Question: I have a question about Google Fonts. I am using the font "Lato" from <URL> and it appears to be working perfect in Firefox, Chrome, IE9 but in IE 7 and 8 the italic version looks real stretched.

I'm not doing anything too crazy just using
'''
font-style:italic; font-weight:700;
'''
and including the font using:
'''
<link href='http://fonts.googleapis.com/css?family=Lato:400,700,700italic,900italic' rel='stylesheet' type='text/css'>
'''
Is this a known problem with Google Fonts or is it something I am doing wrong?
Thanks!
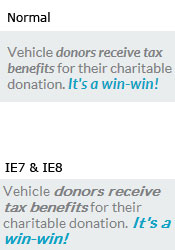
Answer: For whatever reason (maybe someone can help with the why), Google has decided not to serve any font variants other than the regular one to IE users. This behaviour appears to be controlled by user-agent - if you load the CSS url (in your case <URL> in Firefox vs IE you'll see that only one '@font-face' block is returned to IE.
So, the easiest way to get around it is to load that url in Firefox and copy/paste the CSS into your own css file, rather than serving directly from Google. Now IE will have access to all the font variants as well... but technically you're breaking the link between the CSS file and underlying font files, which never change but that's entirely up to Google's discretion.
The unfortunate thing is (probably part of their reasoning), IE doesn't render the font particularly well even then. In my testing, semibold weight shows up bolder than it should and italics seem spaced a little too far apart. It still looks more pleasant than the faux-italic oblique font IE renders without the extra variants, at least.
:
After some more research, I've found a great page <URL> which documents the issue exhaustively. Basically, IE is extremely limited when it comes to custom font families - the only way you're going to be able to achieve success with IE is to define your variants as separate font families in IE, and then make use of those different fonts where you would use 'font-weight' and 'font-style' in other browsers. This should give you universal compatibility.
: It turns out the urls for IE fonts are different to those for other browsers (IE uses eot format instead of woff). An exhaustive process for how to get this working for your font would be as follows:
- <URL>- 'font-style''font-weight''src'- - - 'font-style''font-weight''font-family''font-family: 'Open Sans i9', 'Open Sans'; font-weight: 900; font-style: italic;'